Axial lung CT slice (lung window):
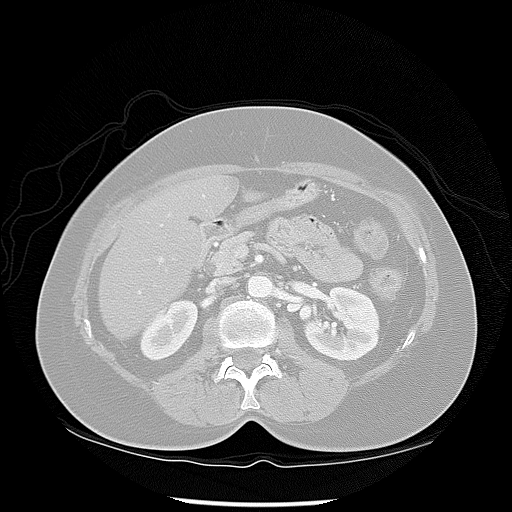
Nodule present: no